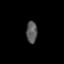
Tissue: lung
Cell type: Myeloid cells
Senescence score: 0.1699
Nuclear area (px): 235
Mean DAPI intensity: 88.906